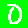
Digit: 0